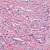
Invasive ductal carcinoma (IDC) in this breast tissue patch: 1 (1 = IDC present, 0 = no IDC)